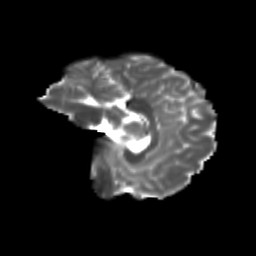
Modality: T2w
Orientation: sagittal
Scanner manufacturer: siemens
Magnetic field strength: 3 T
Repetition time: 9.2 s
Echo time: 0.084 s